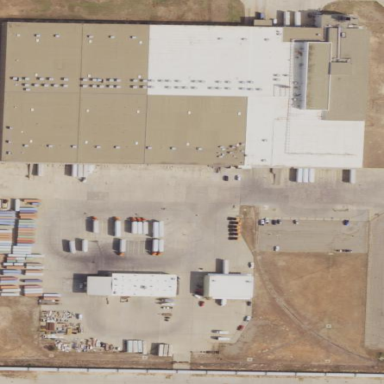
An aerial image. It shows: Area designated for logistics.